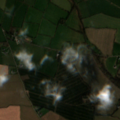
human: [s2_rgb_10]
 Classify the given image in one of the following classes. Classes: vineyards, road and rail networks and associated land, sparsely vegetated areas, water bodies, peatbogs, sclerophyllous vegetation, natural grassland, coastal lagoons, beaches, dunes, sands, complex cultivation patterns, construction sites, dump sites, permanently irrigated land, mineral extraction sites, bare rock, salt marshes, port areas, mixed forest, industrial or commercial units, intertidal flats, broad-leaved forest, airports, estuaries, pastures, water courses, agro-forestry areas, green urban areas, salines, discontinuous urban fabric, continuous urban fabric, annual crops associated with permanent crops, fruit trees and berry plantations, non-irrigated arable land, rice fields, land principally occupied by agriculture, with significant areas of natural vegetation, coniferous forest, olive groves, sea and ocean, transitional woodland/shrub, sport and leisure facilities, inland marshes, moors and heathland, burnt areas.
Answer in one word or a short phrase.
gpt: non-irrigated arable land, pastures